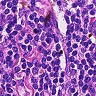
Metastatic tissue present: no